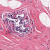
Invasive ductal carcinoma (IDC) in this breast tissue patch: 0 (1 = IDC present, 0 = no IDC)